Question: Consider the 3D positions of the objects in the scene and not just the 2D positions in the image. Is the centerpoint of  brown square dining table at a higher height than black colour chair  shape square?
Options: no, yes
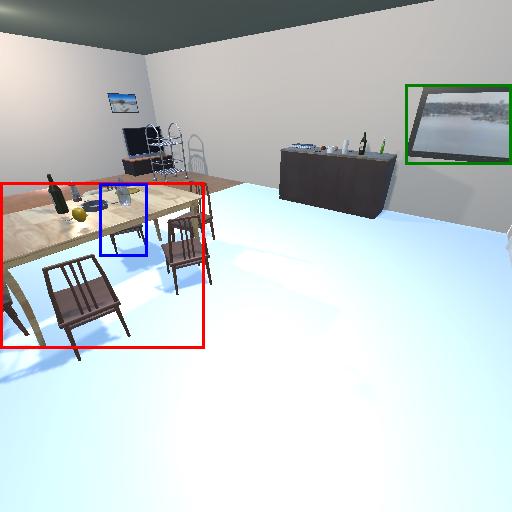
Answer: no